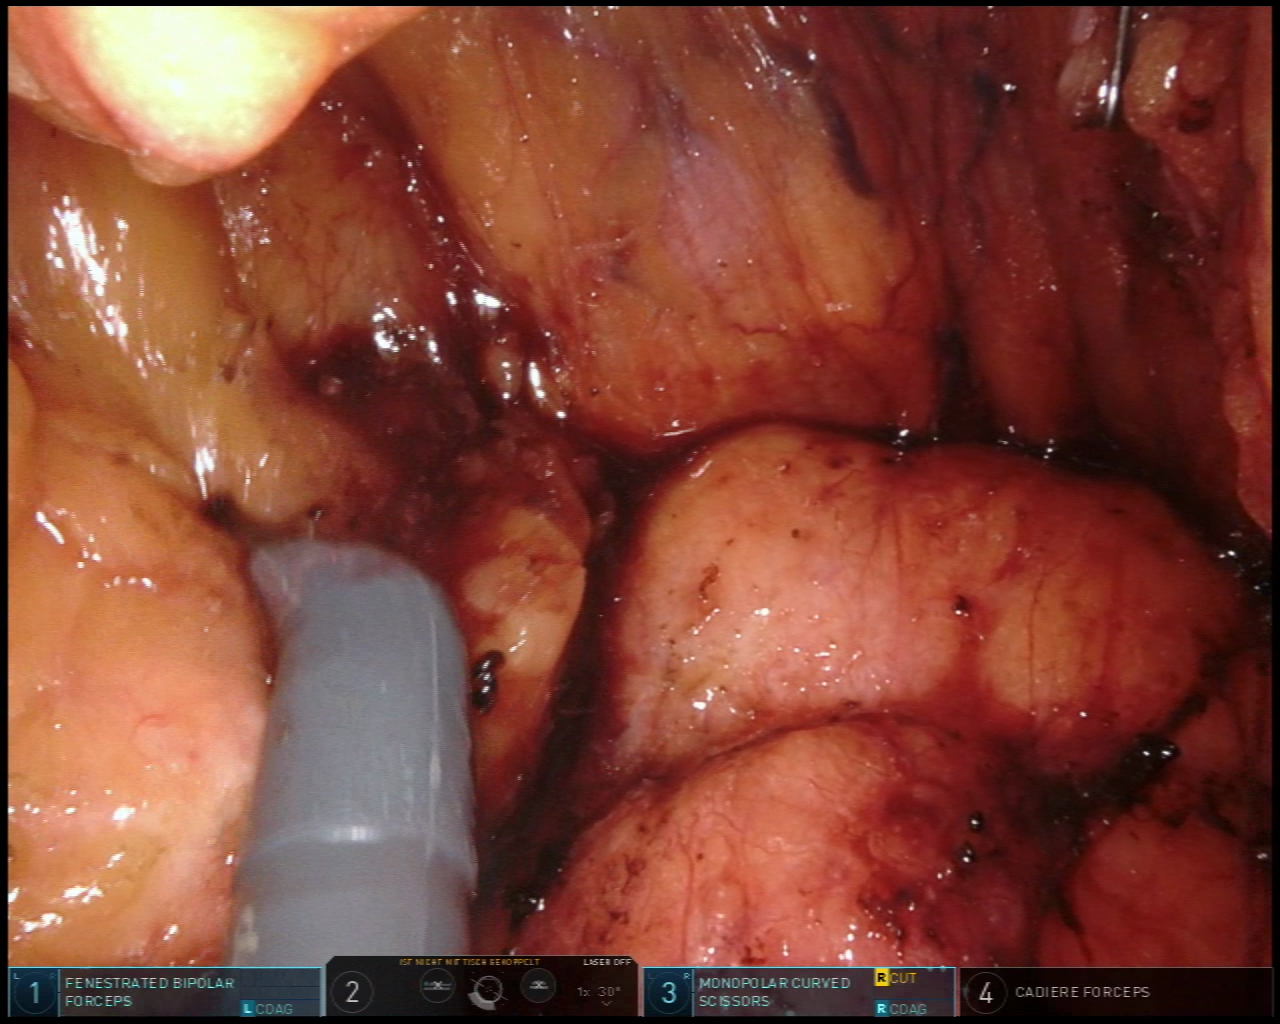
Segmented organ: stomach
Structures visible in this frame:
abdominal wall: no
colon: no
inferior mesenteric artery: no
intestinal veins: no
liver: no
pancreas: no
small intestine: no
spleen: no
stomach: yes
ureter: no
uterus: no
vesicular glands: no